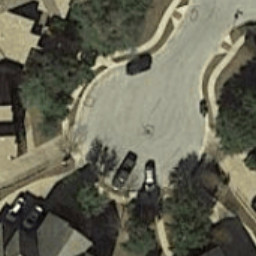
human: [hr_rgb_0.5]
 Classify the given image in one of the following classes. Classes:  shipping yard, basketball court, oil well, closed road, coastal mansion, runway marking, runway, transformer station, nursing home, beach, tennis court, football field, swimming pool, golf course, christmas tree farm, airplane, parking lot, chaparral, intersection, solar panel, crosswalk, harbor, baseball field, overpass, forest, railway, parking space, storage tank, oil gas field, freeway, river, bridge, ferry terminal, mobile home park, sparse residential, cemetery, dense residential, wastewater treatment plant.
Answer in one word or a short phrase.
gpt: closed road